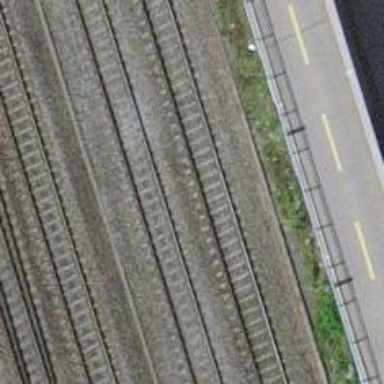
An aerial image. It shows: Single-track railway with electrified contact lines.